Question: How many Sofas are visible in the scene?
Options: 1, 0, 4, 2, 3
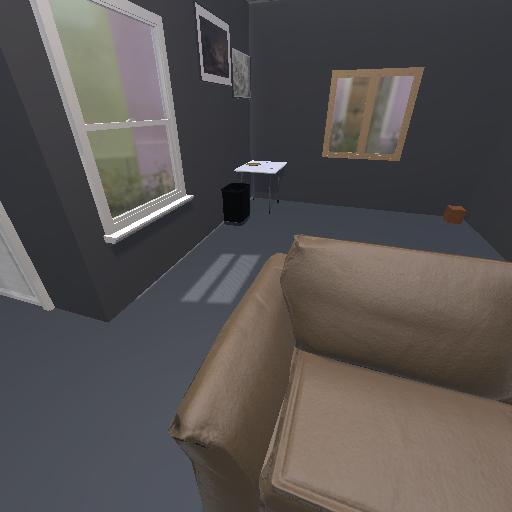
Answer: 1